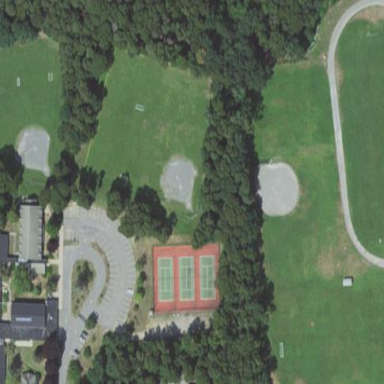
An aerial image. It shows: Baseball pitch for leisure land activities.